Question: I have my own theme for ActionBarSherlock based on 'Theme.Sherlock.Light.DarkActionBar', here are my styles:
'''
<style name="Theme.MyTheme" parent="Theme.Sherlock.Light.DarkActionBar">
<item name="actionBarStyle">@style/Widget.MyTheme.ActionBar</item>
</style>
<style name="Widget.MyTheme.ActionBar" parent="Widget.Sherlock.Light.ActionBar.Solid.Inverse">
<item name="android:background">@drawable/action_bar</item>
<item name="background">@drawable/action_bar</item>
</style>
'''
Where '@drawable/action_bar' is an xml:
'''
<layer-list xmlns:android="http://schemas.android.com/apk/res/android" >
<item>
<shape android:shape="rectangle">
<solid android:color="@color/color_action_bar_bottom_line" />
</shape>
</item>
<item android:bottom="2dp">
<shape android:shape="rectangle">
<solid android:color="@color/color_action_bar_background" />
</shape>
</item>
</layer-list>
'''
Everything looks great except one thing: the text in the SearchView (when I use the search mode in ActionBar) is "dark on dark", so I cannot see anything. I tried to set the text colors for SearchView manually:
'''
AutoCompleteTextView searchTextView =
(AutoCompleteTextView) searchView.findViewById(R.id.abs__search_src_text);
searchTextView.setTextColor(Color.WHITE);
searchTextView.setHintTextColor(Color.LTGRAY);
searchTextView.setHighlightColor(Color.WHITE);
searchTextView.setLinkTextColor(Color.WHITE);
'''
This helped a lot but I cannot change the color of autocomplete text:

As you see, it's still black. How can I set the white text color for this kind of text?
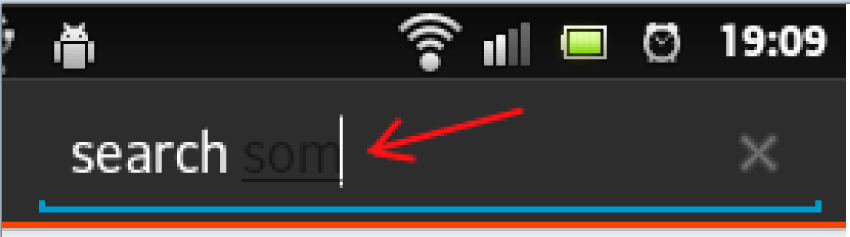
Answer: I solved this by disabling autocomplete feature (it will be disabled if you'll set the edit type to Visible Password), but this solution is not very good and I'm still in search for better one.
'''
private SearchView getSearchView() {
SearchManager searchManager = (SearchManager) getSystemService(Context.SEARCH_SERVICE);
SearchView searchView = new SearchView(getSupportActionBar().getThemedContext());
searchView.setQueryHint("Search for items");
searchView.setSearchableInfo(searchManager.getSearchableInfo(getComponentName()));
AutoCompleteTextView searchTextView =
(AutoCompleteTextView) searchView.findViewById(R.id.abs__search_src_text);
if (searchTextView != null) {
searchTextView.setInputType(InputType.TYPE_CLASS_TEXT
| InputType.TYPE_TEXT_VARIATION_VISIBLE_PASSWORD);
searchTextView.setTypeface(Typeface.DEFAULT);
}
return searchView;
}
'''